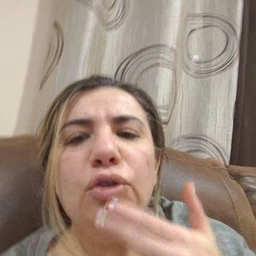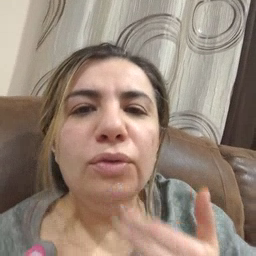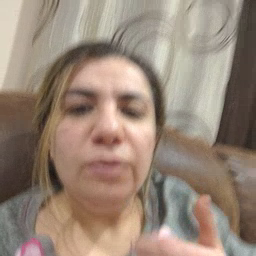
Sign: cute